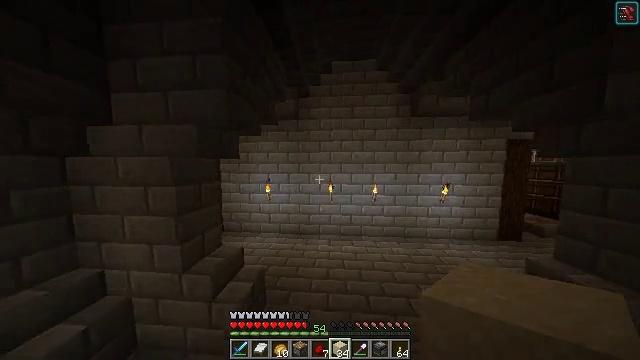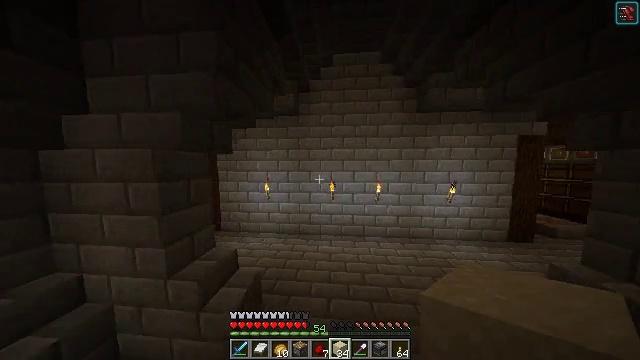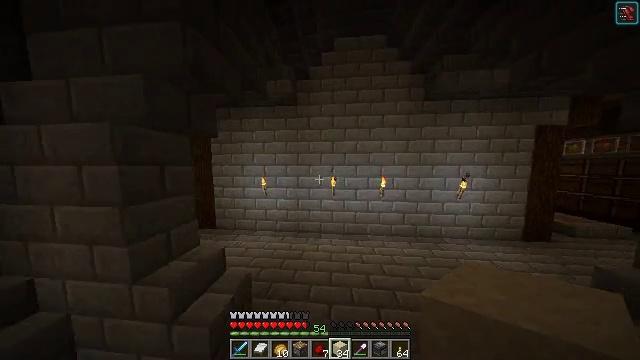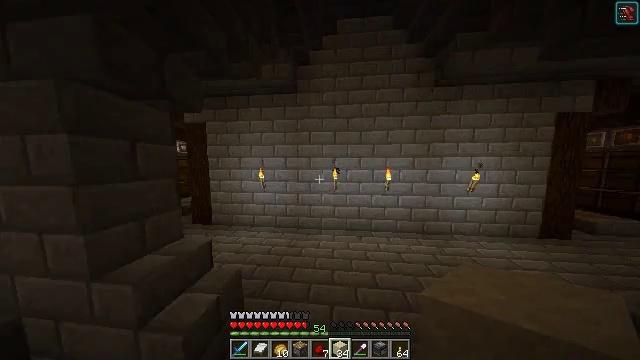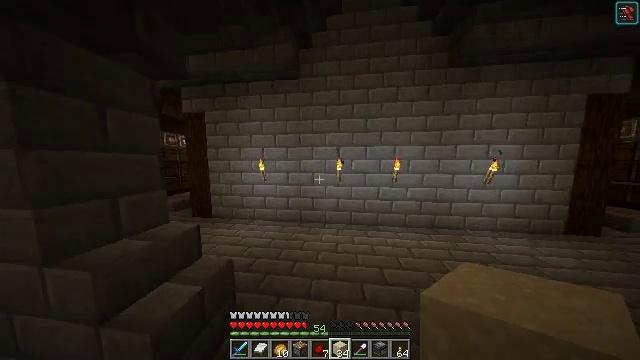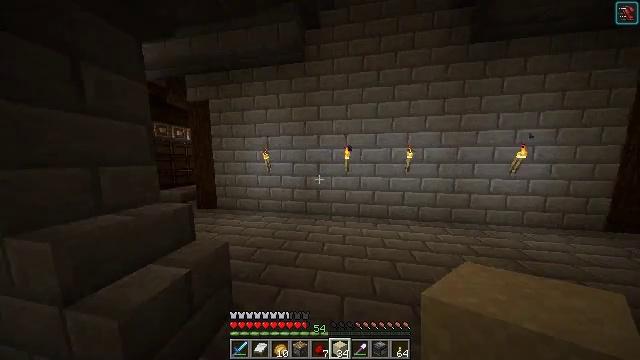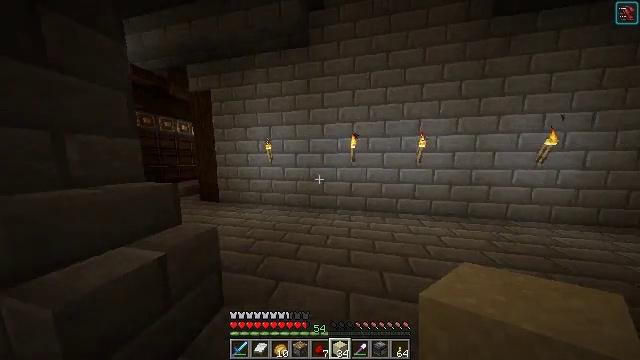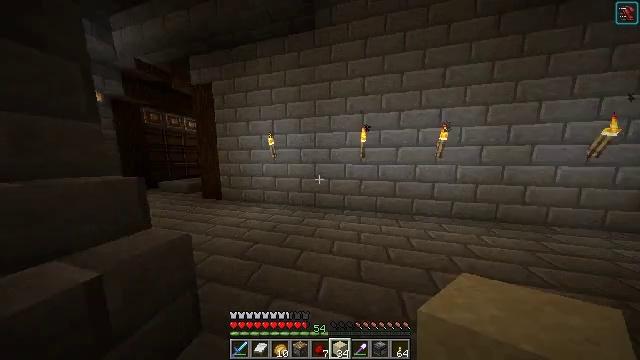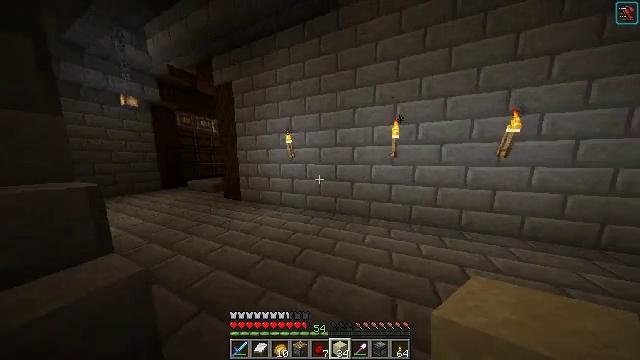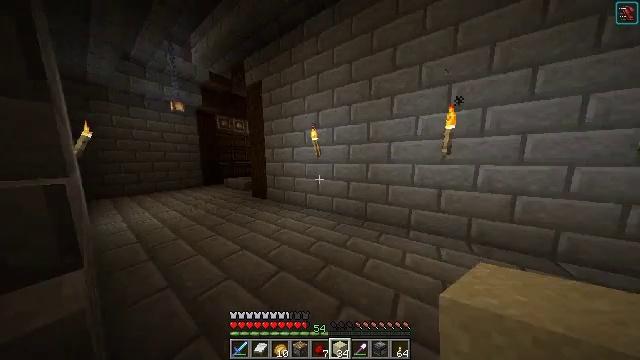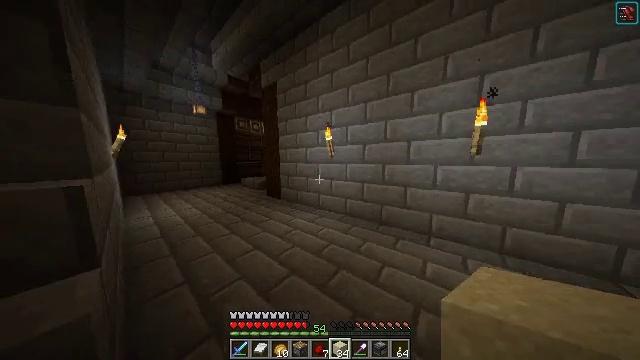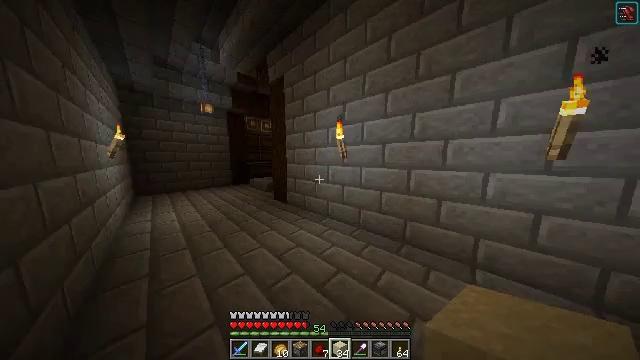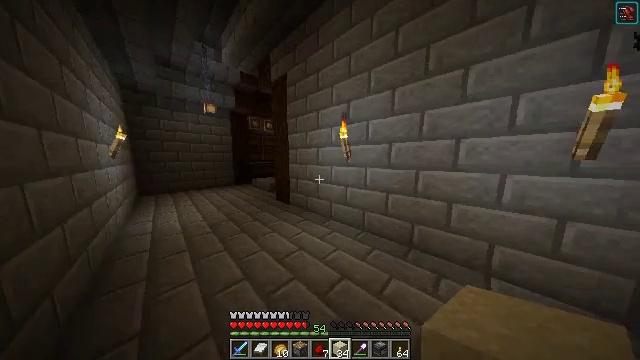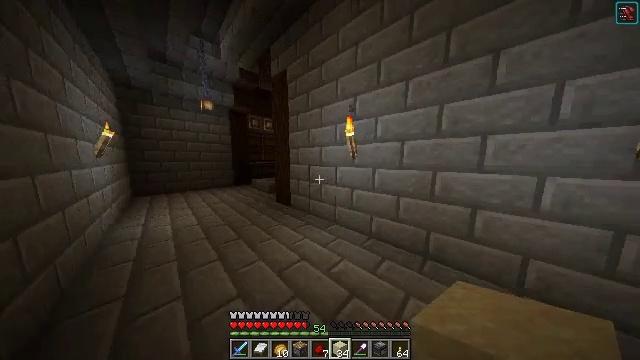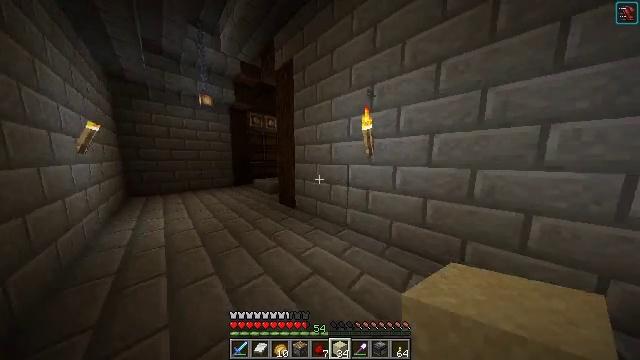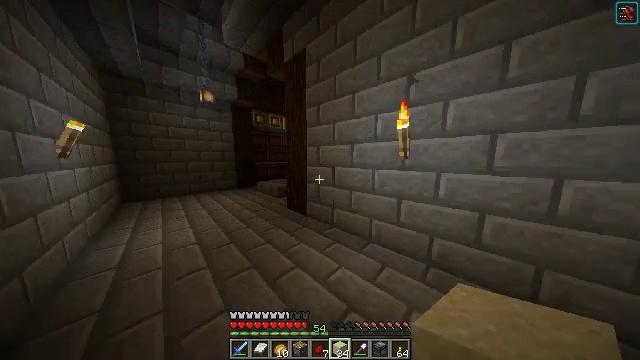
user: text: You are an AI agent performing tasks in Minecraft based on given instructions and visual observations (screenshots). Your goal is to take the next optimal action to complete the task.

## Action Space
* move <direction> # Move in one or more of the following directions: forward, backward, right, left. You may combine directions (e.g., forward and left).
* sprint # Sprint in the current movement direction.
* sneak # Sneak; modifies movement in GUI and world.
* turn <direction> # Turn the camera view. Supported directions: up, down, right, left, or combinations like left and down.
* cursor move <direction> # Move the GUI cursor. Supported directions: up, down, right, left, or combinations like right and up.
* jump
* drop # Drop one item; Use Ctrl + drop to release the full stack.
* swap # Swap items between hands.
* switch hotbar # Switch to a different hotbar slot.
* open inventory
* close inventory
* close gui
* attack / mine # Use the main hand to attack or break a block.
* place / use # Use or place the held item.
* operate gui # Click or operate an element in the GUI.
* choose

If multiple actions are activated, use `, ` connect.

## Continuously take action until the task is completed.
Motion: motion action
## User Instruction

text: Use the crafting table to create an observer.
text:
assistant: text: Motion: move forward
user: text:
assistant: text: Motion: move forward
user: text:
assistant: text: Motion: move forward
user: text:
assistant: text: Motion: move forward, turn left
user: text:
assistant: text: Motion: move forward, turn left
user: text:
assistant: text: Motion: move forward, turn left
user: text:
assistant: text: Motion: move forward, turn left
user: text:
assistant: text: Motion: move forward, turn left
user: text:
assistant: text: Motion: move forward, turn left
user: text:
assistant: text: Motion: move forward, turn left
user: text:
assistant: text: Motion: move forward, turn left
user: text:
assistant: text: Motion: move forward and move left, turn left
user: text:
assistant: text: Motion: move forward and move left
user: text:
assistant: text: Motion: move forward and move left
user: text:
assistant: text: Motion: move forward and move left
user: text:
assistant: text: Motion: move forward and move left
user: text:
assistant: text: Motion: move forward and move left
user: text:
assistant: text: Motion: move forward
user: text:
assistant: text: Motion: move forward
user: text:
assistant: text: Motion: move forward
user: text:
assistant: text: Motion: move forward and move left
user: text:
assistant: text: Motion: move forward and move left
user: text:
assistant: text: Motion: move forward and move left, turn right
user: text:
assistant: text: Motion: move forward and move left, turn right
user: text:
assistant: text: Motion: move forward and move left, turn right
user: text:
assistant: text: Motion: move forward and move left, turn right
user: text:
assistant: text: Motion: move forward and move left, turn right
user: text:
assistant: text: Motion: move forward and move left, turn right
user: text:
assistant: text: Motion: move forward and move left, turn right and up
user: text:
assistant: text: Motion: move forward and move left, turn right and up